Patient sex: F
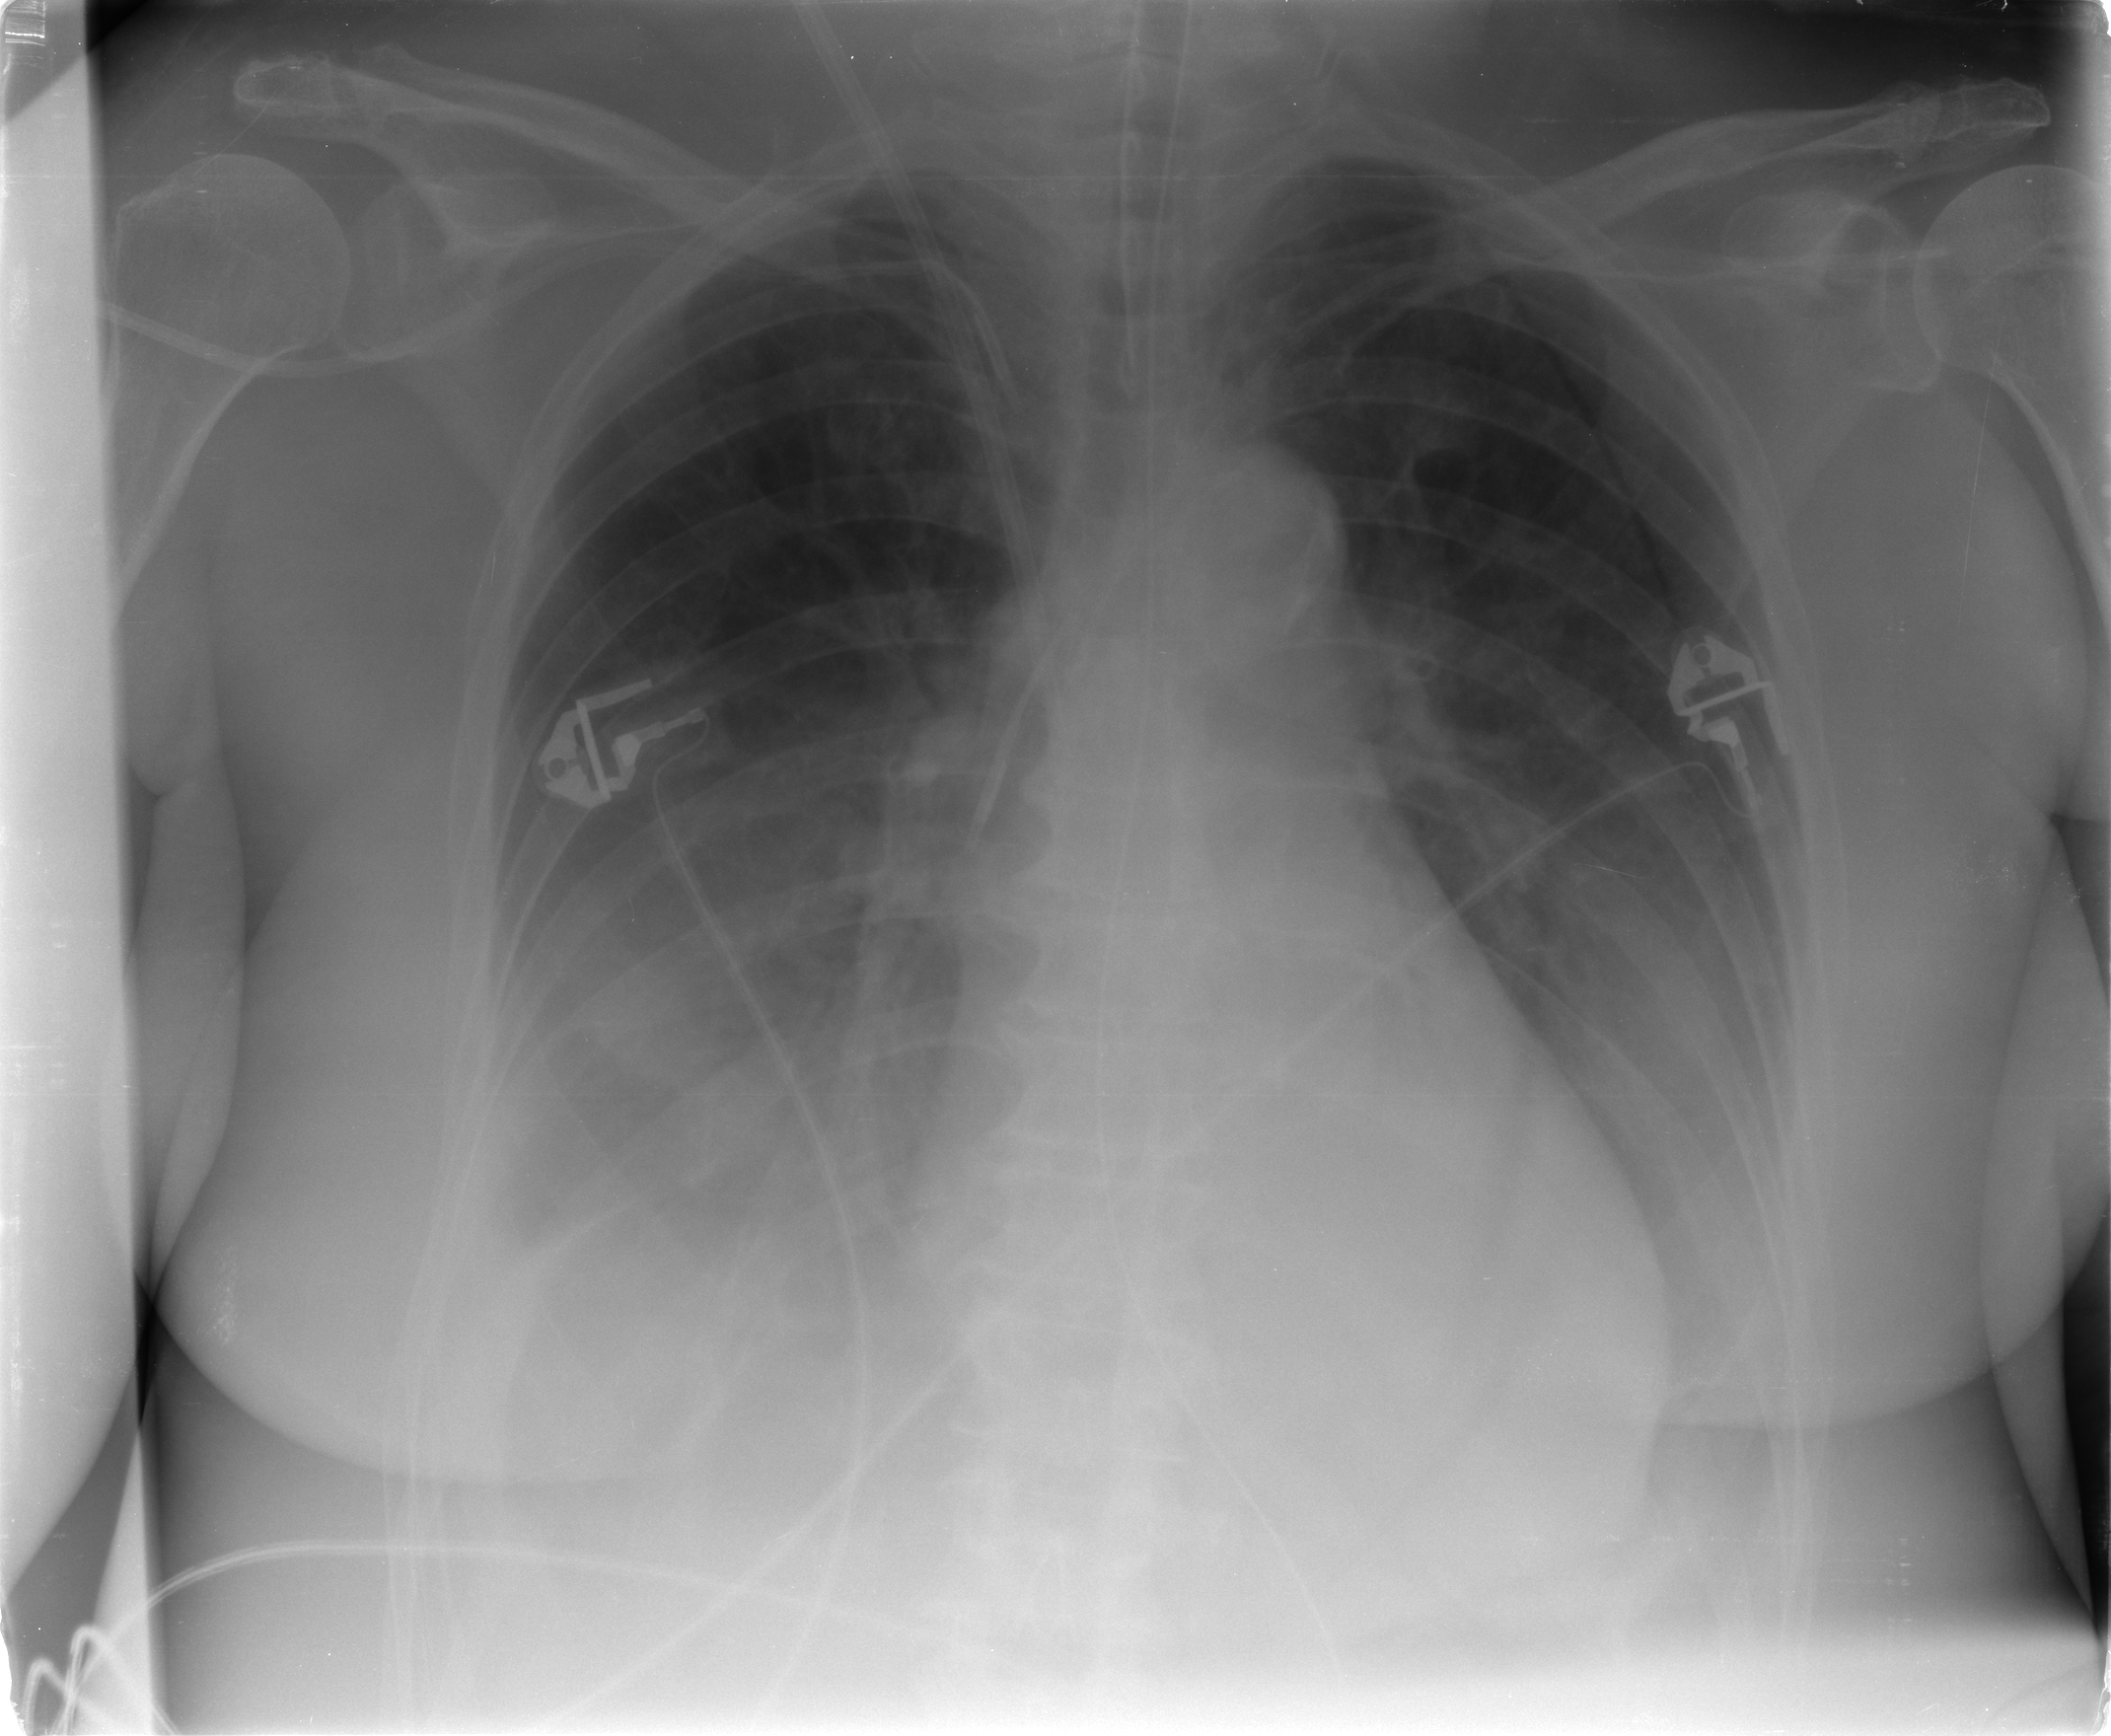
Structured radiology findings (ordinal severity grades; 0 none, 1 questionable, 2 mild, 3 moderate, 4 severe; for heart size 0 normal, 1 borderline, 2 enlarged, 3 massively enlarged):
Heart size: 2
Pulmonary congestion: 1
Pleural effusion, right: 3
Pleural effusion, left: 2
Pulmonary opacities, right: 2
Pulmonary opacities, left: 0
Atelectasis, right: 3
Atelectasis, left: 2